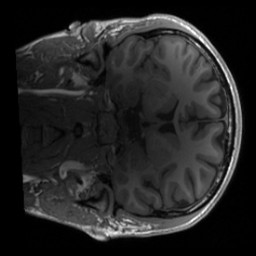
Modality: T1w
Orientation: coronal
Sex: male